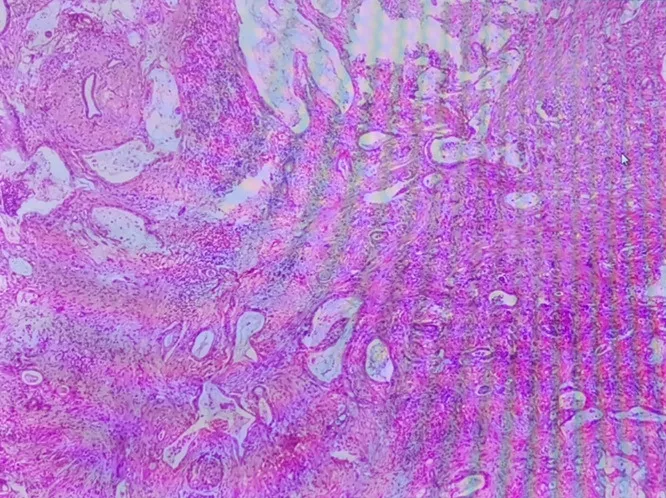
H-E staining of the pancreatic biopsy samples.
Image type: pathology (h&e)